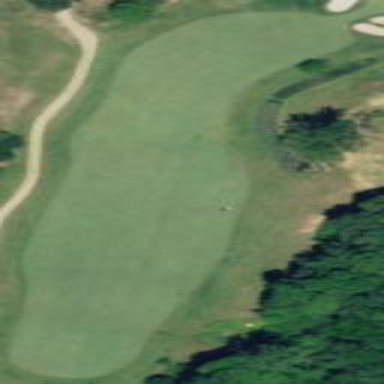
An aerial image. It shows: Grassy area designated as golf fairway.